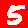
Digit: 5